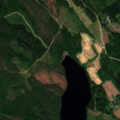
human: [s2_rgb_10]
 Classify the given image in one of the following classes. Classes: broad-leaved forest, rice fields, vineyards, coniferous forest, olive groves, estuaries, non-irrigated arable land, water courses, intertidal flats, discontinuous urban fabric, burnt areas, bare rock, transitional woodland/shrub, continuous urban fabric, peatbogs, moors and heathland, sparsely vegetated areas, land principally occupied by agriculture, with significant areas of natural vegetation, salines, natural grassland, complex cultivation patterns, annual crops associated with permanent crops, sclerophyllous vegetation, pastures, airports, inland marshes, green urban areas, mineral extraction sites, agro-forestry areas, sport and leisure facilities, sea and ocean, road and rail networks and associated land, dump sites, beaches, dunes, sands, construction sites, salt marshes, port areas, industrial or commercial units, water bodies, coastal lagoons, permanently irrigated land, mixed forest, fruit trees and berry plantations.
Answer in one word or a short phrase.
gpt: land principally occupied by agriculture, with significant areas of natural vegetation, coniferous forest, mixed forest, transitional woodland/shrub